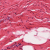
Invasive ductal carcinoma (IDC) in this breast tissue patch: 0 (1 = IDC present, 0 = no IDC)